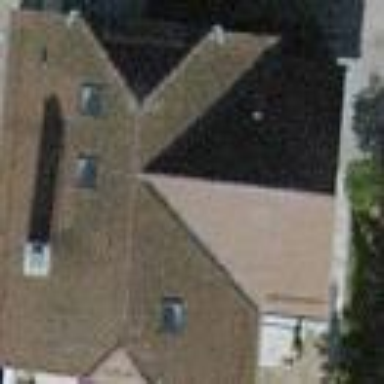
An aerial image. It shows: Detached building with half-hipped roof shape.